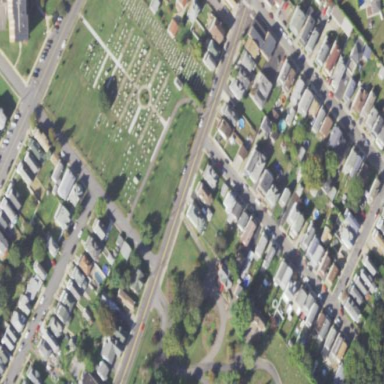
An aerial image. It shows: Cemetery.